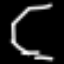
Label: octagon